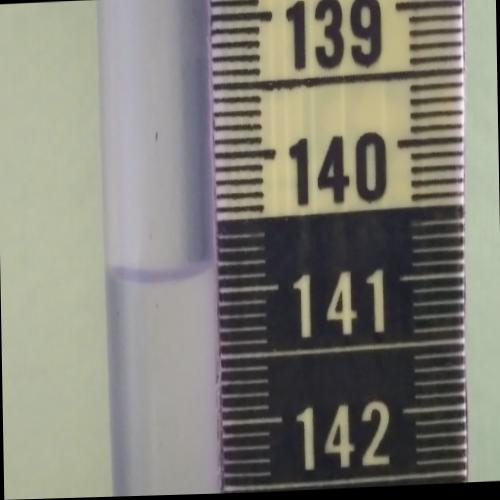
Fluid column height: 140.8 cm